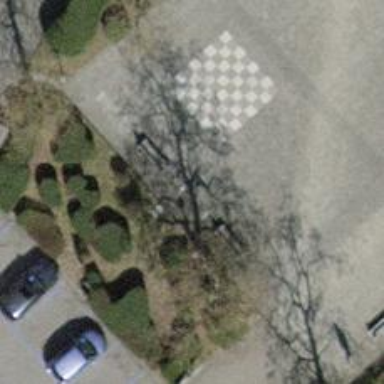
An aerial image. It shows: Brown bench.